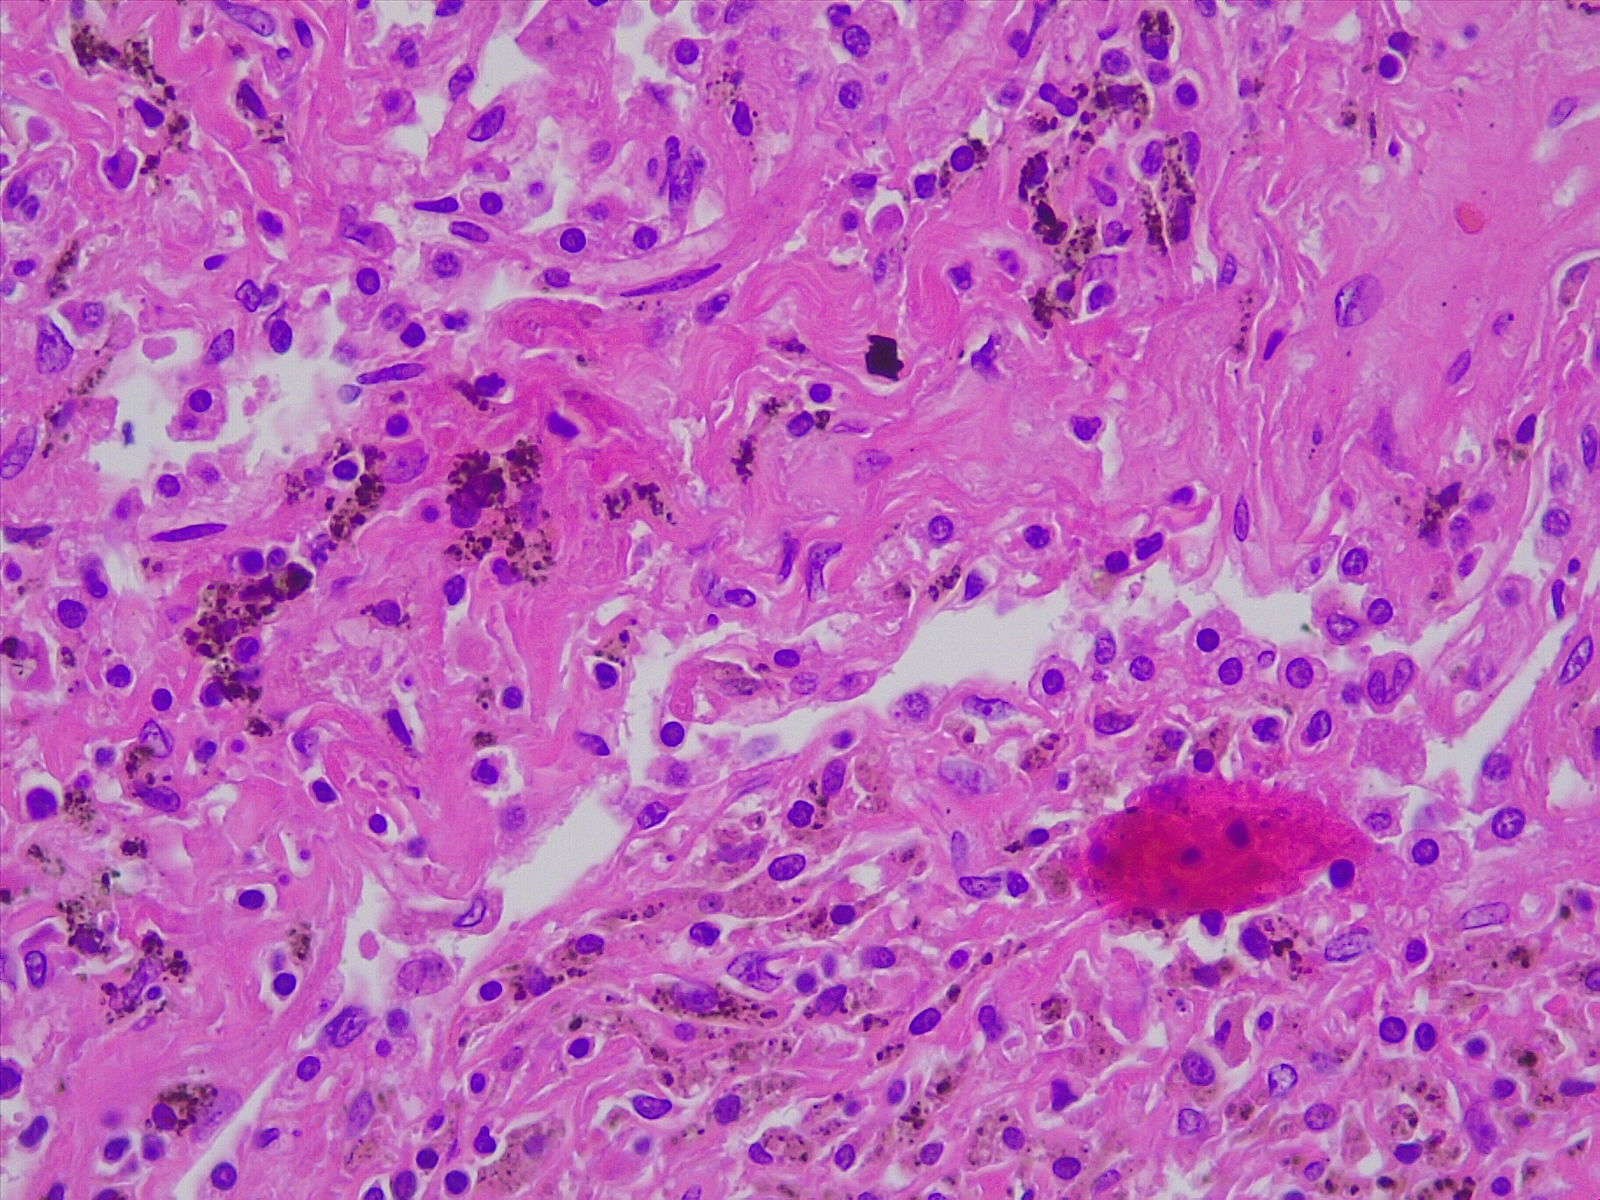
Label: normal lung tissue